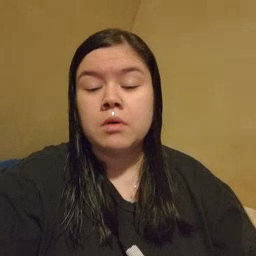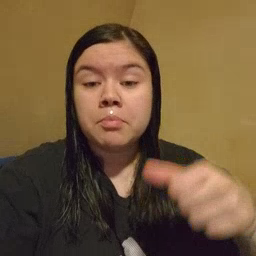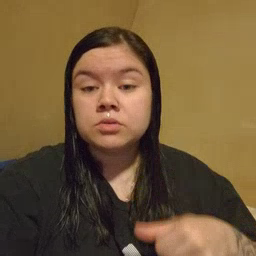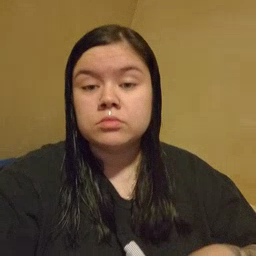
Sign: puzzle